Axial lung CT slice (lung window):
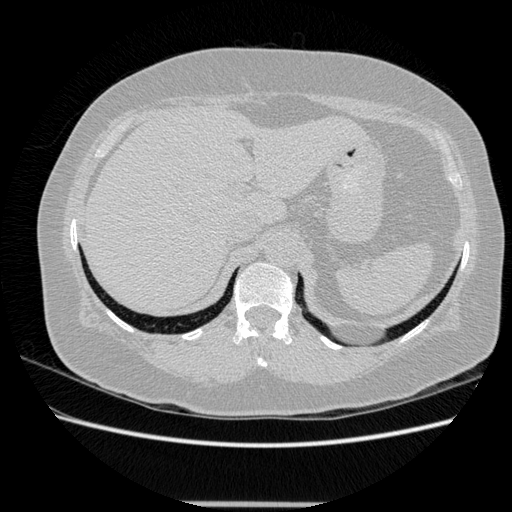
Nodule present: no